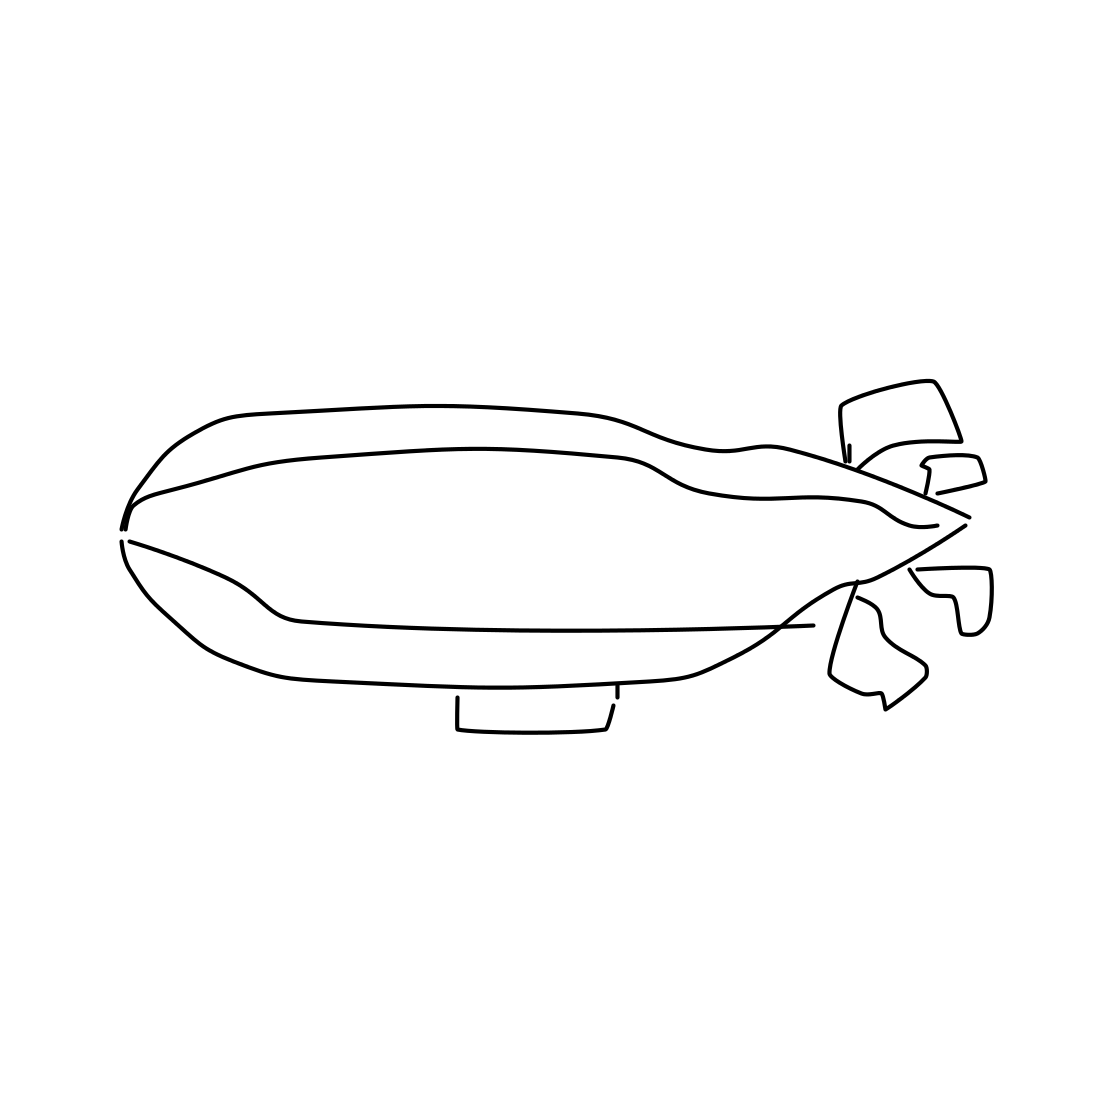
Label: blimp